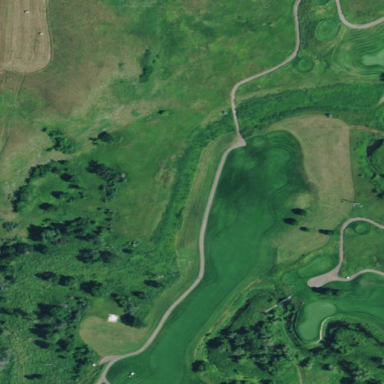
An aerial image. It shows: Rough grassy area used for golf.